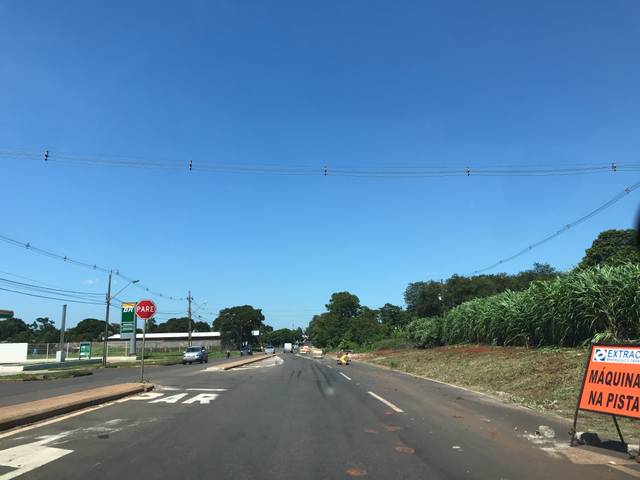
Region: Brazil
Coordinates: -23.444, -51.899